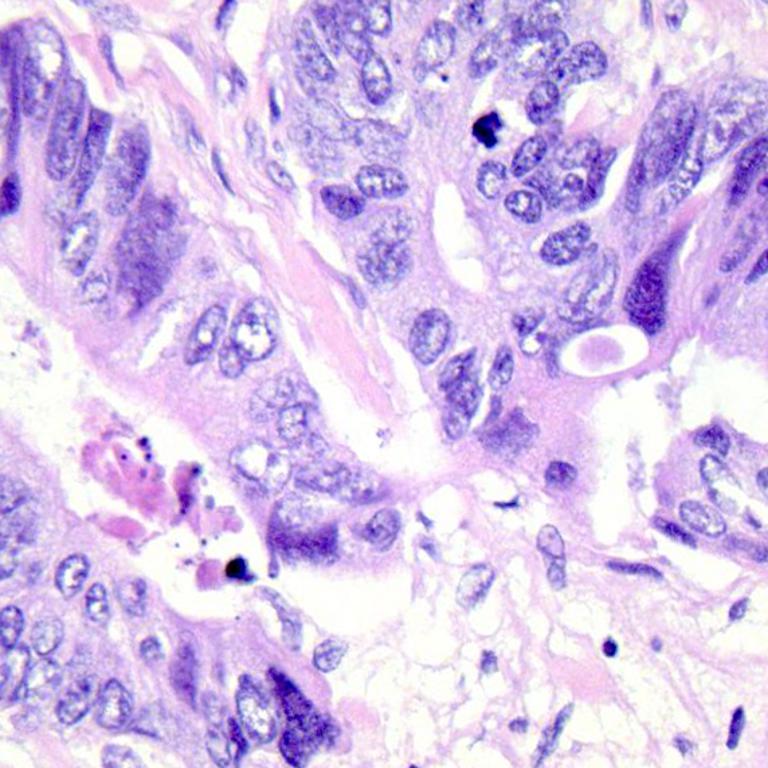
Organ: colon
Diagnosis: adenocarcinomas